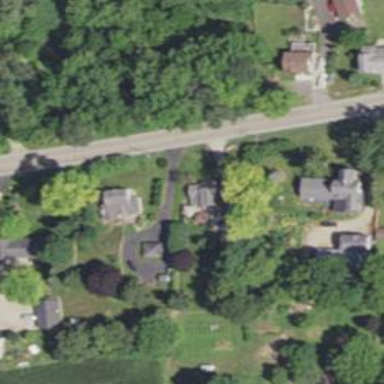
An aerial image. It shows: Driveway.